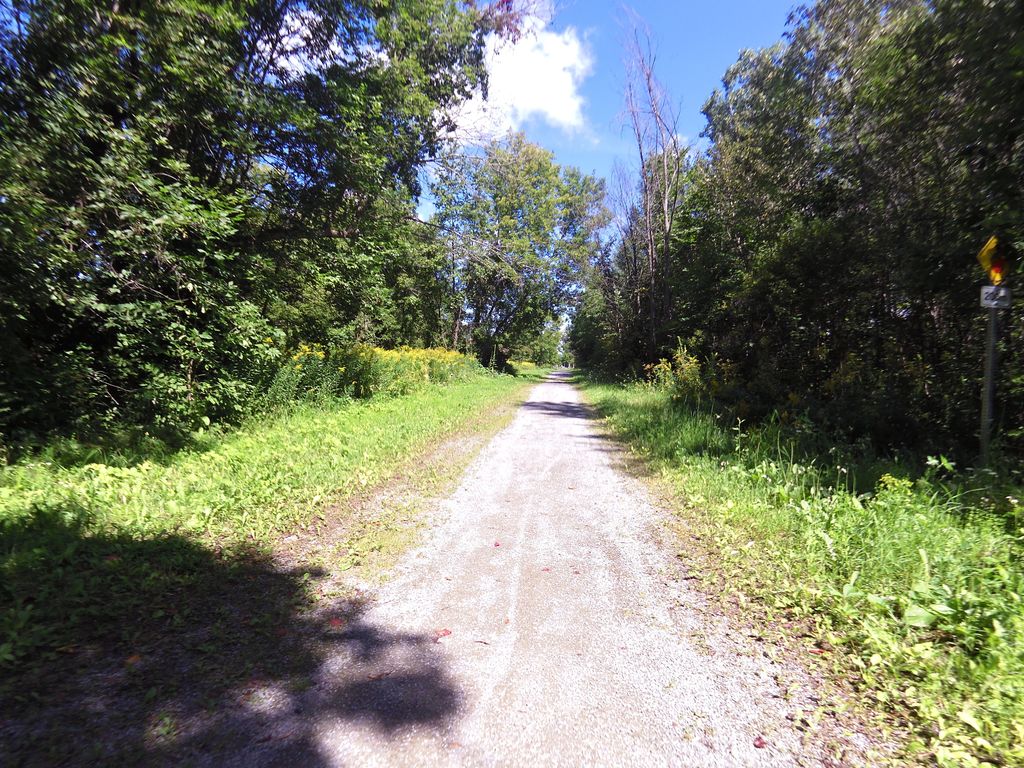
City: ottawa-gatineau